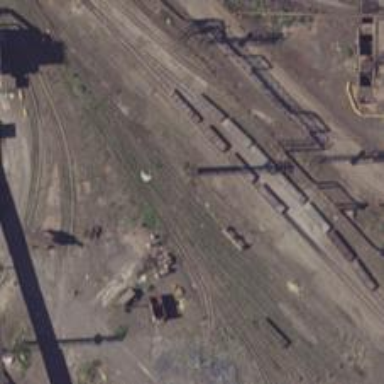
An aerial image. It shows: Rail spur service.